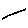
Label: line